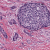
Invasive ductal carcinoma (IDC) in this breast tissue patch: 1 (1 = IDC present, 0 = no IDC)